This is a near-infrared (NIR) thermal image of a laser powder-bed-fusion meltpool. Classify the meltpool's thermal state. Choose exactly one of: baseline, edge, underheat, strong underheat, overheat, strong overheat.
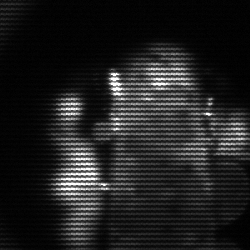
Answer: strong underheat